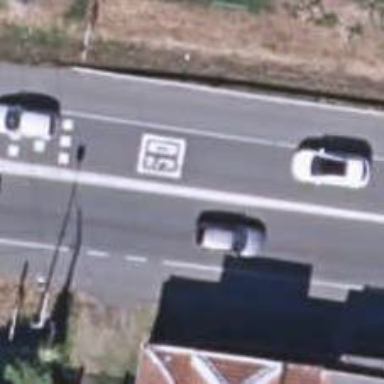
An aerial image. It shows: Asphalt road classified as trunk highway.